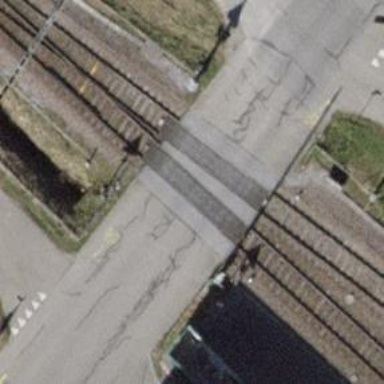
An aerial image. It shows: Full barrier level crossing on railway.